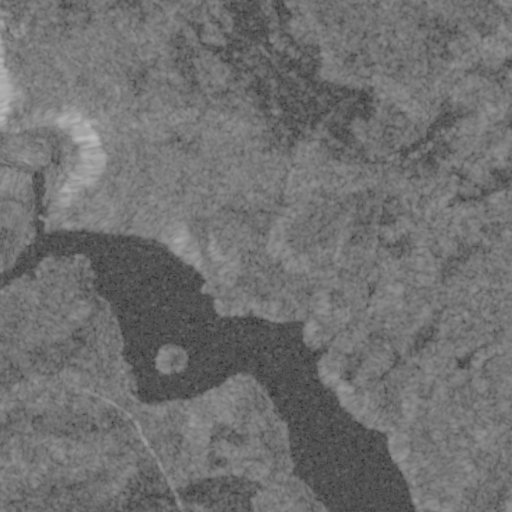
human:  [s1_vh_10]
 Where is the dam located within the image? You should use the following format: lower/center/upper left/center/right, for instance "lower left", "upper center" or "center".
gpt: The dam is located in the center left of the image.
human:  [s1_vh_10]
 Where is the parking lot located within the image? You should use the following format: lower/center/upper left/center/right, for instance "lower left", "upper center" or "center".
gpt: The parking lot is located in the upper left of the image.
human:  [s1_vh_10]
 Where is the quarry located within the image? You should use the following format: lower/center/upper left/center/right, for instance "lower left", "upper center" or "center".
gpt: The quarry is located in the upper left of the image.
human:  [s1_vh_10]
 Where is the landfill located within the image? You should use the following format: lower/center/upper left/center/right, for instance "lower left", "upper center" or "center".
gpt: There is no landfill in the image.

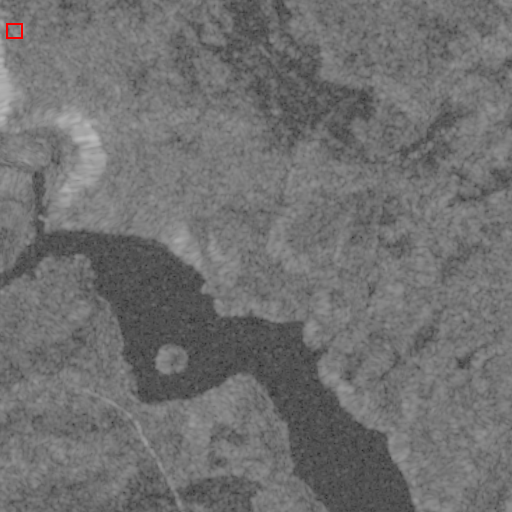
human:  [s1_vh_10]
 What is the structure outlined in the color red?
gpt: The structure outlined in red is a quarry.
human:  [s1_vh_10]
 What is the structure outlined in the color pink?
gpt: There is no pink outline.